Aerial crown-view tile of a tropical tree (Barro Colorado Island, Panama), acquired 20250217:
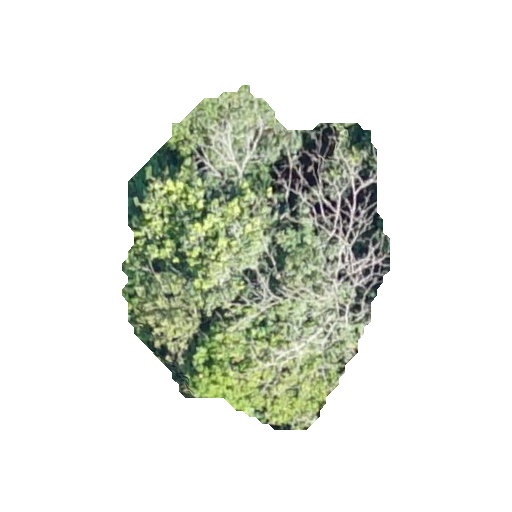
Species: Spondias mombin
GBIF accepted scientific name: Spondias mombin
Crown area: 97.331 m²